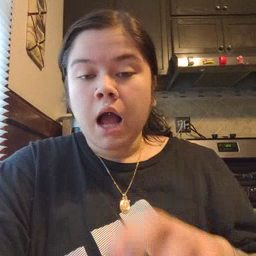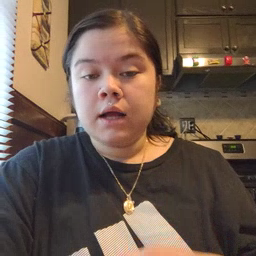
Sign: hot